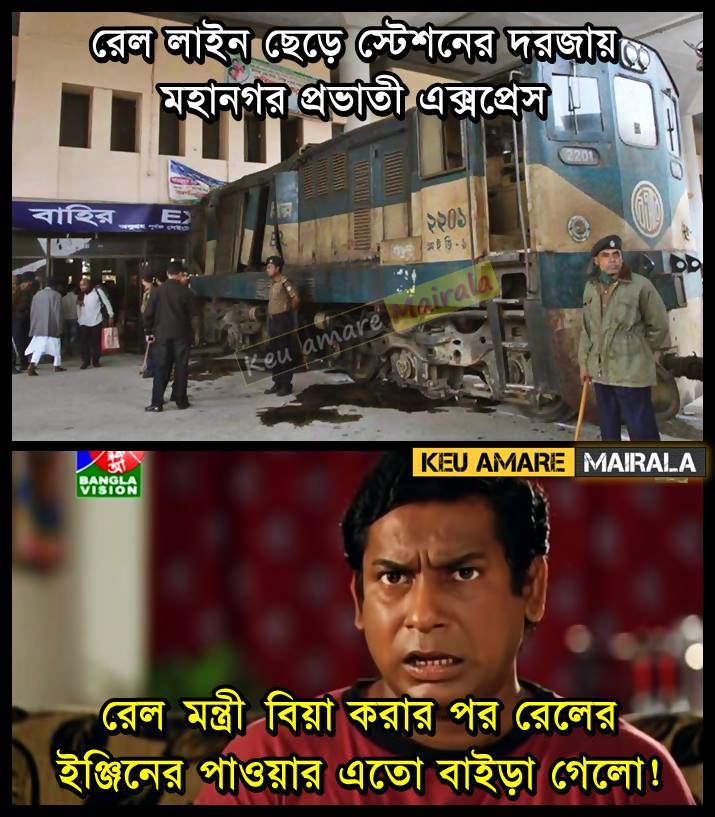
Caption: রেল লাইন ছেড়ে স্টেশনের দরজায় মহানগর প্রেভাতী এক্সপ্রেস রেলমন্ত্রী বিয়া করার পর রেলের ইঞ্জিনের পাওয়ার এতো বাইড়া গেলো!
Label: non-hate